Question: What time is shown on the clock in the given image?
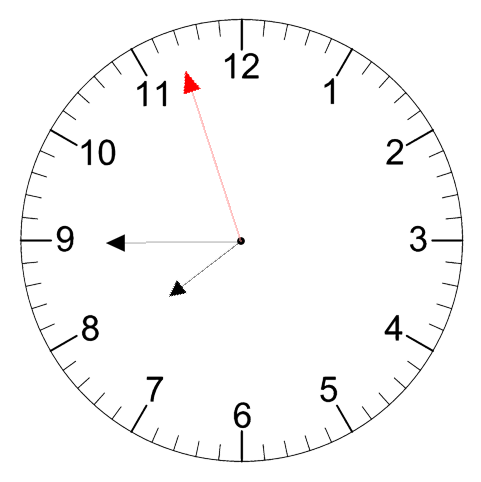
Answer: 07:44:57